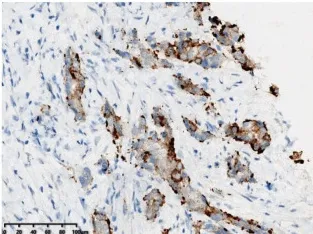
A novel KANK1-ALK fusion was discovered in a PDCA patient. (B) Immunohistochemistry staining indicated expression of ALK, the specimen was stained by IHC with the anti-ALK (D5F3) primary antibody.
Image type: pathology (immunostaining)